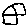
Label: house